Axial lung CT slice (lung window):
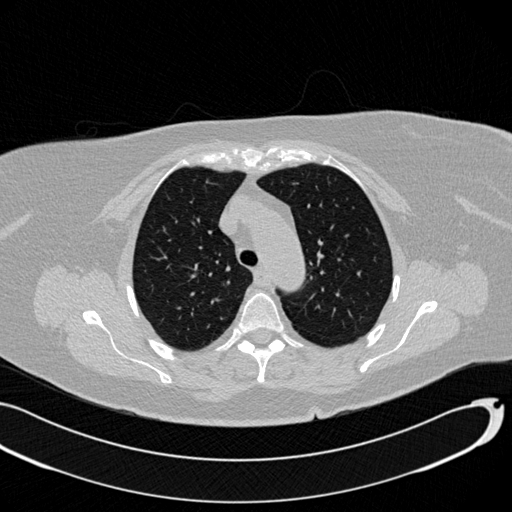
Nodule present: no